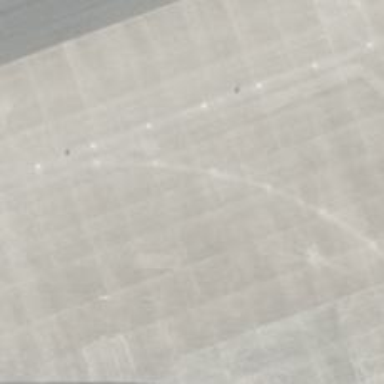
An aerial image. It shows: Taxiway at the airport with concrete surface.